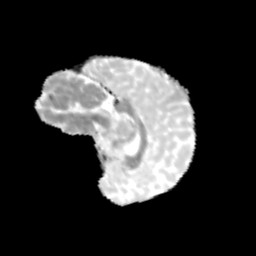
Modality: MD
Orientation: sagittal
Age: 10
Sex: male
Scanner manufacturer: siemens
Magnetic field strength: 3 T
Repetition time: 3.8 s
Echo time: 0.07 s